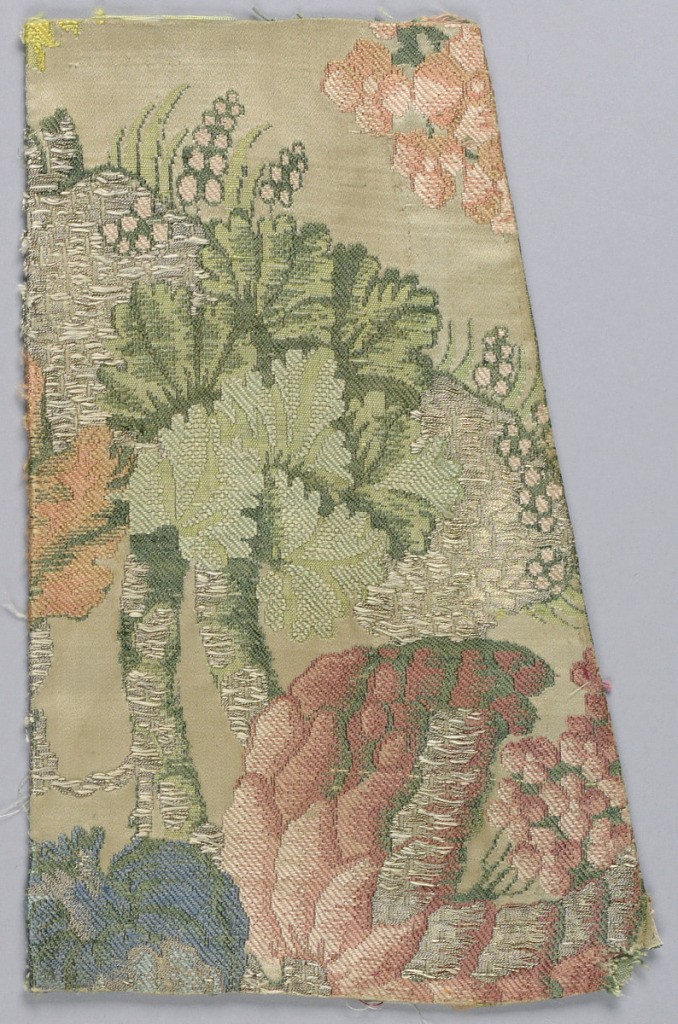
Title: Fragment
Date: ca. 1835
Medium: silk, metallic thread Technique: woven
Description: Polychrome design of broken branches with large fruits and flowers.